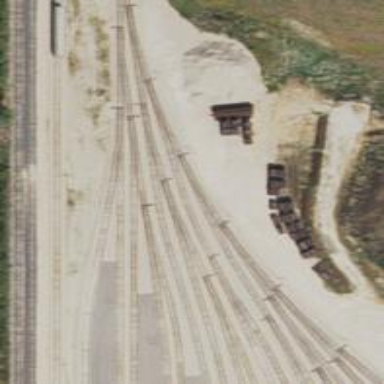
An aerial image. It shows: Railway spur service.